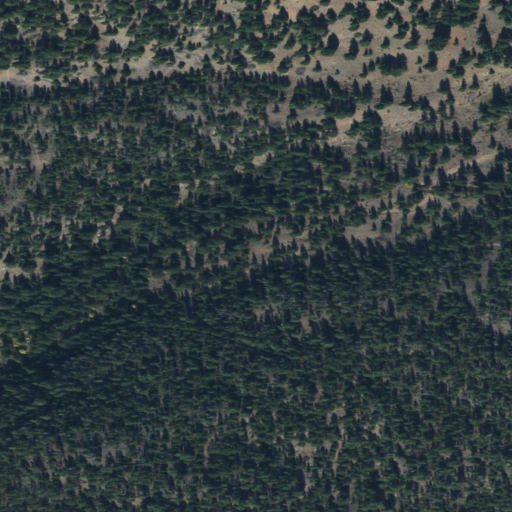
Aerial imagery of valley in Montana named Harrison Canyon containing evergreen forest, shrub, and grassland